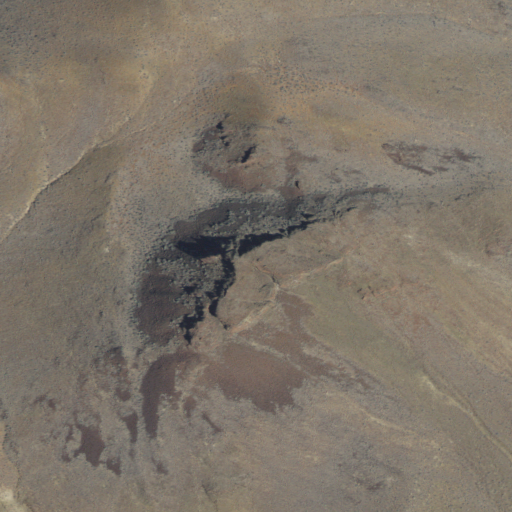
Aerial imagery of mountain in Oregon named Diamond Butte containing shrub and grassland